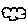
Label: cloud